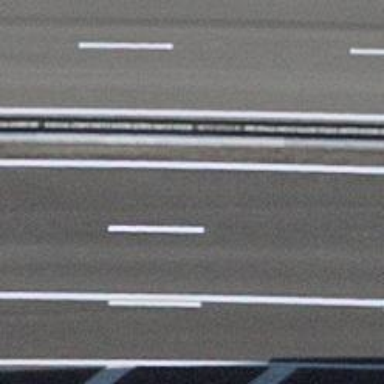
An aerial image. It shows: Asphalt motorway link.